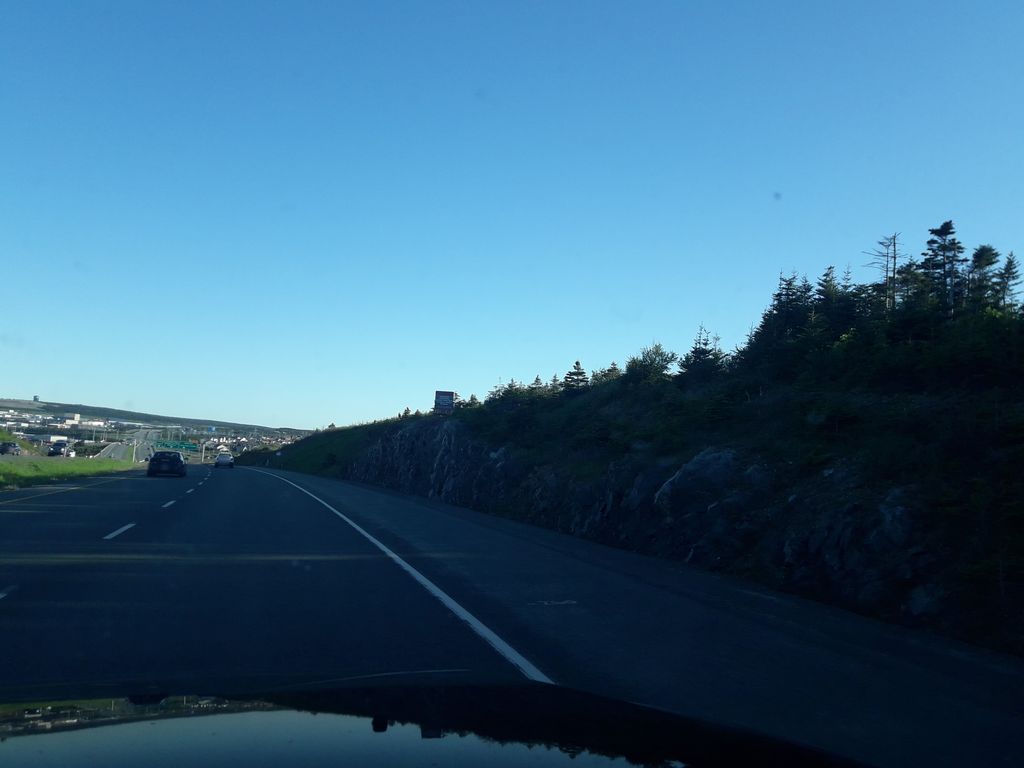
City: st_johns